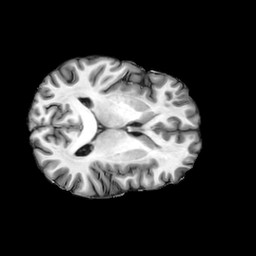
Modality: T1w
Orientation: axial
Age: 53
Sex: male
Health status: ill